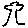
Label: tree